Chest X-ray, PA view. Patient: 51 years old, sex F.
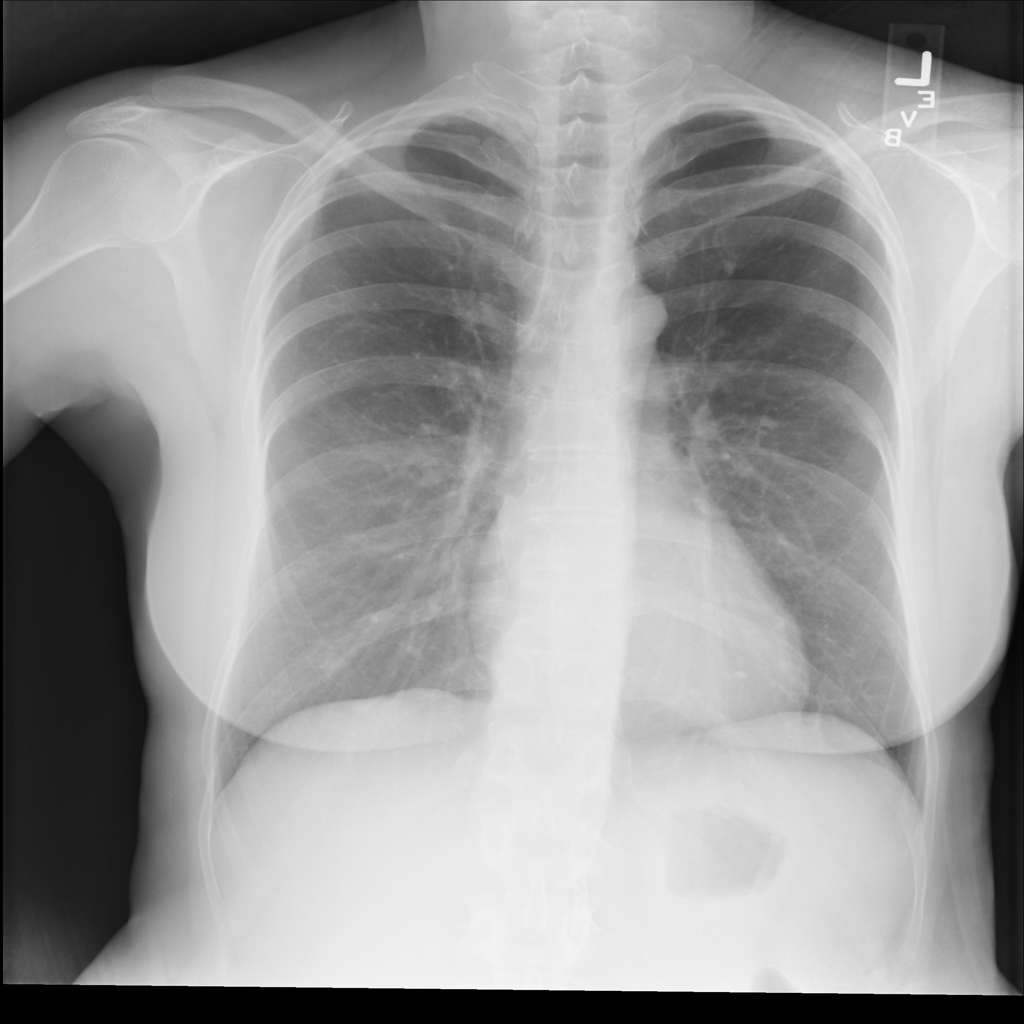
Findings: No Finding